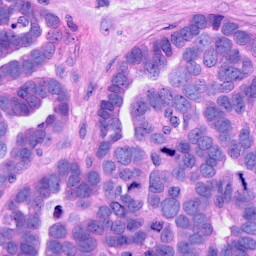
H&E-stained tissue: Ovarian